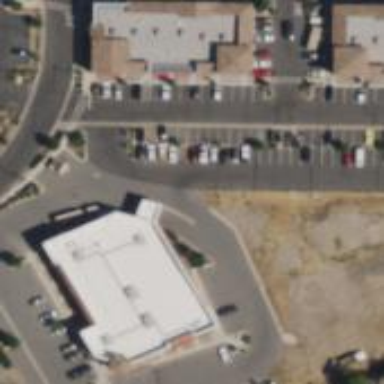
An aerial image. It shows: Building.